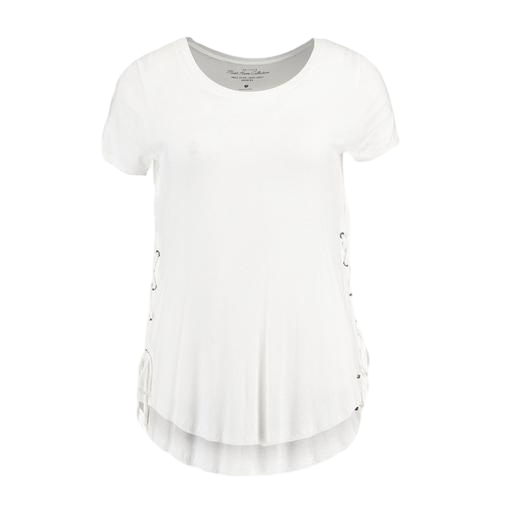
white lace-up tunic, white lace-up side tank, top lace-up front white, white background